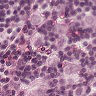
Metastatic tissue present: yes